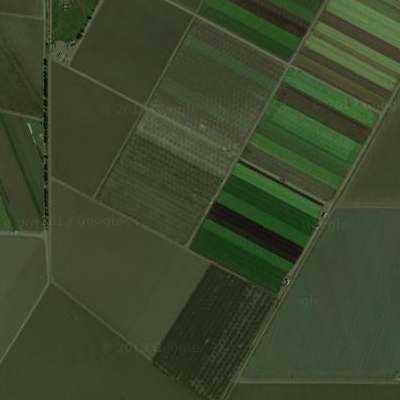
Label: bField